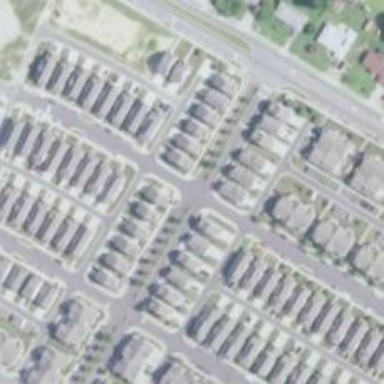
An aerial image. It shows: Residential road.